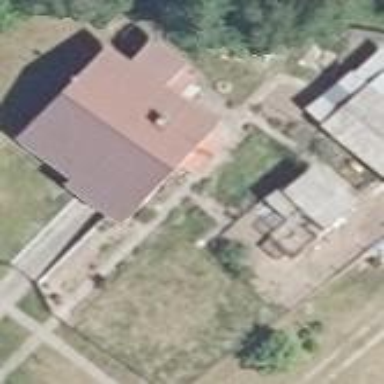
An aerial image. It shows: Terrace building.